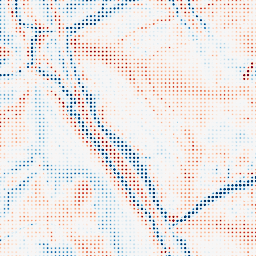
Category: edge_preserving
Decomposition family: guided
Decomposition parameters: radius: 8
eps: 0.001
Upsampling method: sinc_blackman
Upsampling parameters: scale: 8
kernel_size: 4
Upsampling scale: 8